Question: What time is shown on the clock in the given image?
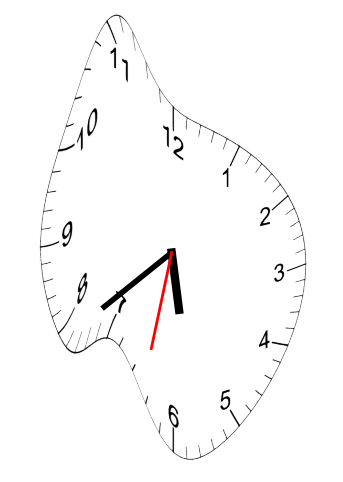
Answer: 05:38:32